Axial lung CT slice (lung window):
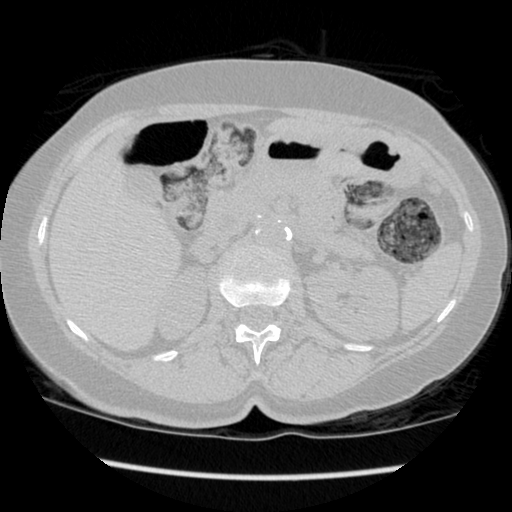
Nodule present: no